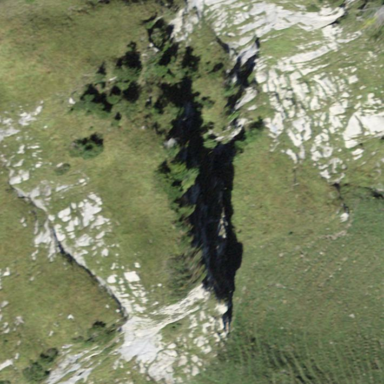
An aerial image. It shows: Landscape of bare rock.